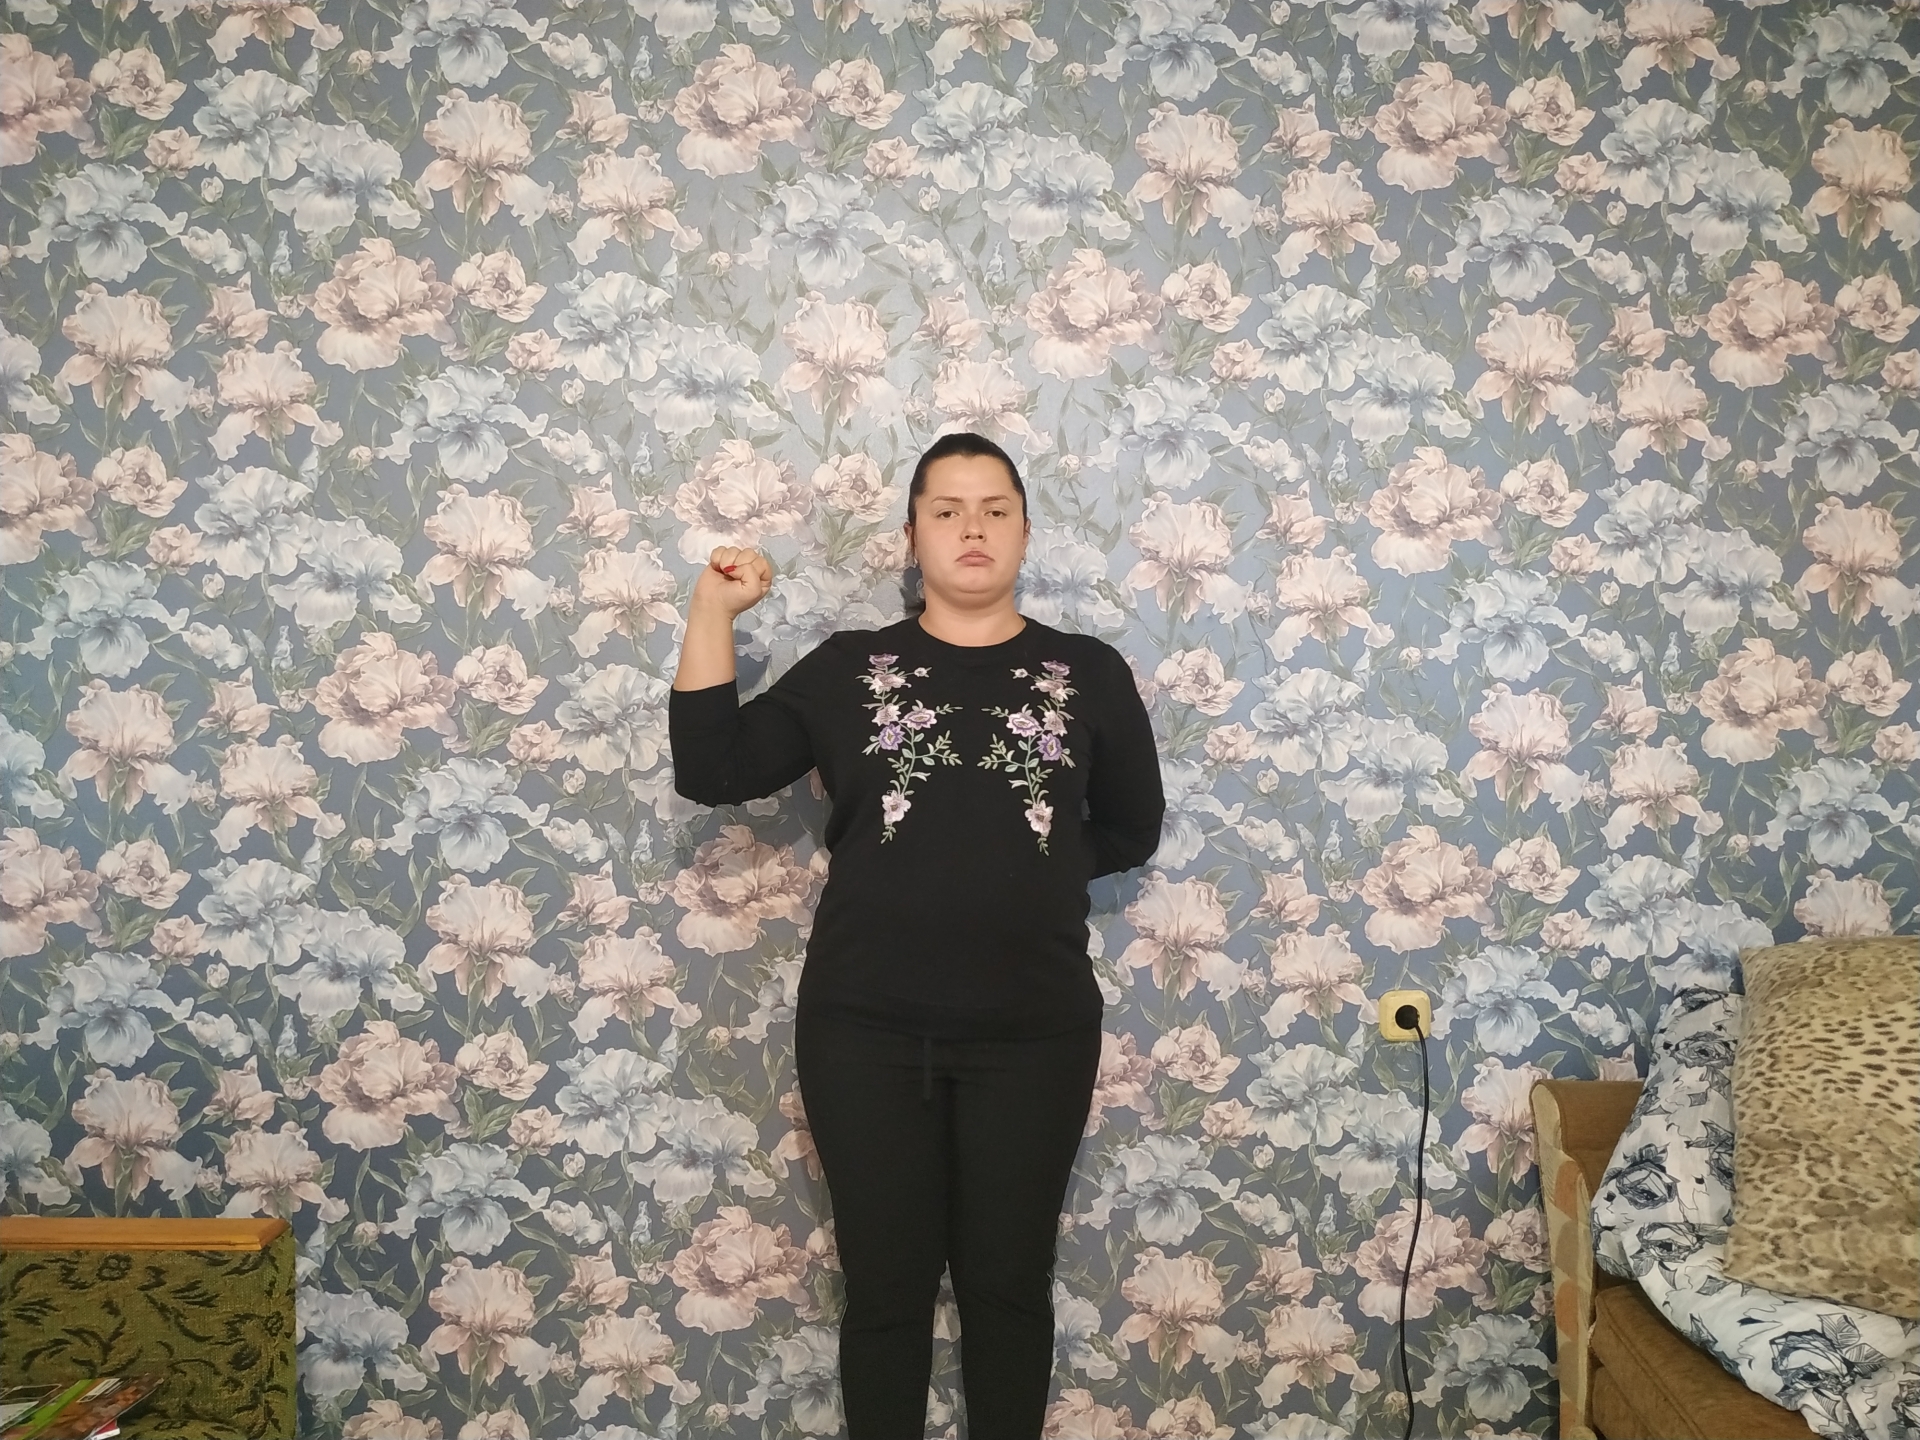
Label: clear